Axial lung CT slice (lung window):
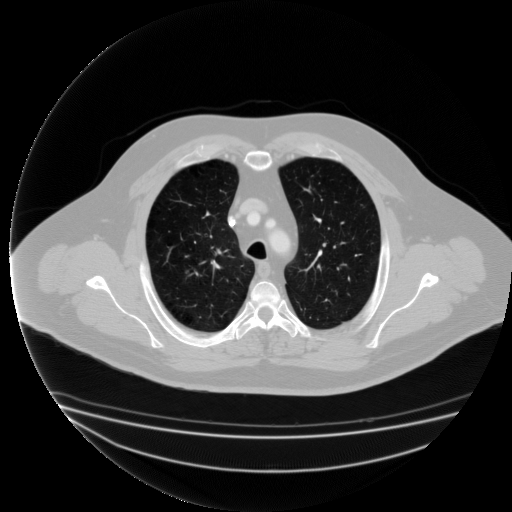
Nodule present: no